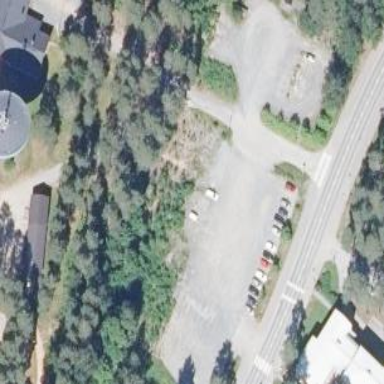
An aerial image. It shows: Parking area with unpaved surface.